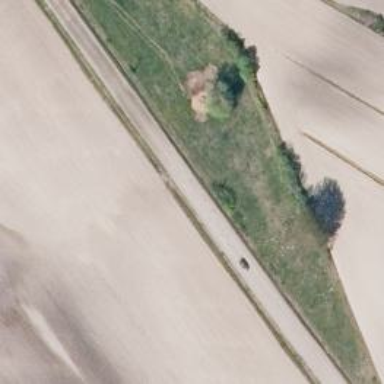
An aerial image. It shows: Tertiary road.